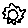
Label: sun